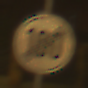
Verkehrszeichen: EndeGeschwindigkeit100
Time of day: Night
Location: Outdoor (Urban)
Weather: Clear
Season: NotSpecified
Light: Artificial